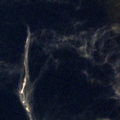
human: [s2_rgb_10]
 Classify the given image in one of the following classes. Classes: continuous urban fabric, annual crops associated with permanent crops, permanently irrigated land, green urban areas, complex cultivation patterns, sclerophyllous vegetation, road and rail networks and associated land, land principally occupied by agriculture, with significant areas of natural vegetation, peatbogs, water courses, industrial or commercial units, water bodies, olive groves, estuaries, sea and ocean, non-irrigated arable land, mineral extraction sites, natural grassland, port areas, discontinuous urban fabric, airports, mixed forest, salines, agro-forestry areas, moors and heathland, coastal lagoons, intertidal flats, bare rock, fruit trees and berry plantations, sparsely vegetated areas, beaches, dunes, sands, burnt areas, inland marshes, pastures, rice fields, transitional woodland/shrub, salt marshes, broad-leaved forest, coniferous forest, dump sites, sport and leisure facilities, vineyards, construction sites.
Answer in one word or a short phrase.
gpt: coniferous forest, water bodies